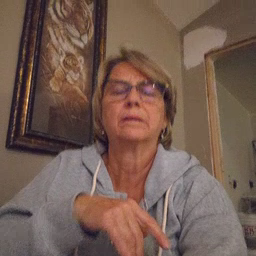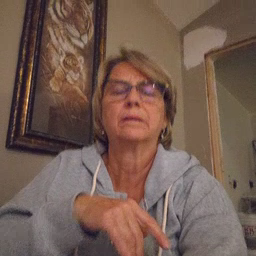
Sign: empty